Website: bh-photo
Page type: address-validator
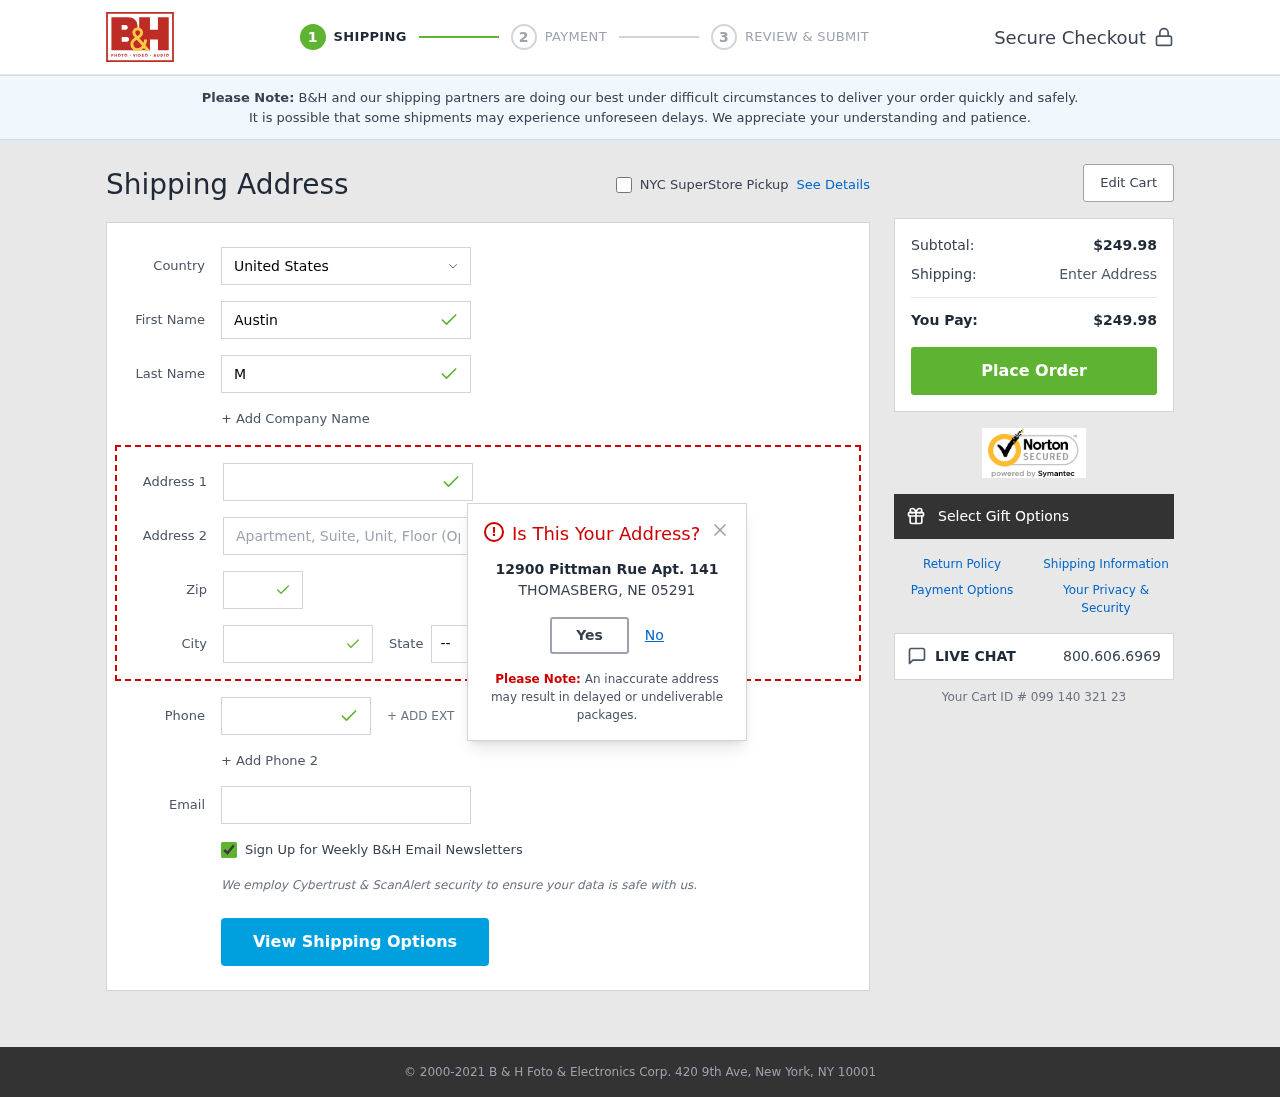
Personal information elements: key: PII_CITY
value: Thomasberg
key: PII_COUNTRY
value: United States
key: PII_EMAIL
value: austin.morton@hotmail.com
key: PII_FIRSTNAME
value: Austin
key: PII_LASTNAME
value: Morton
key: PII_PHONE
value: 4714729385
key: PII_POSTCODE
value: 05291
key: PII_STATE_ABBR
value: NE
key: PII_STREET
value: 12900 Pittman Rue Apt. 141
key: PII_STREET2
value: Apt. 094
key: PII_CITY_MODAL
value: THOMASBERG
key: PII_POSTCODE_FULL
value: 05291
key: PII_POSTCODE_NUMERIC
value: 5291
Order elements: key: ORDER_SUBTOTAL
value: $249.98
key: ORDER_TOTAL
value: $249.98
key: ORDER_ID
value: Your Cart ID # 099 140 321 23